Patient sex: M
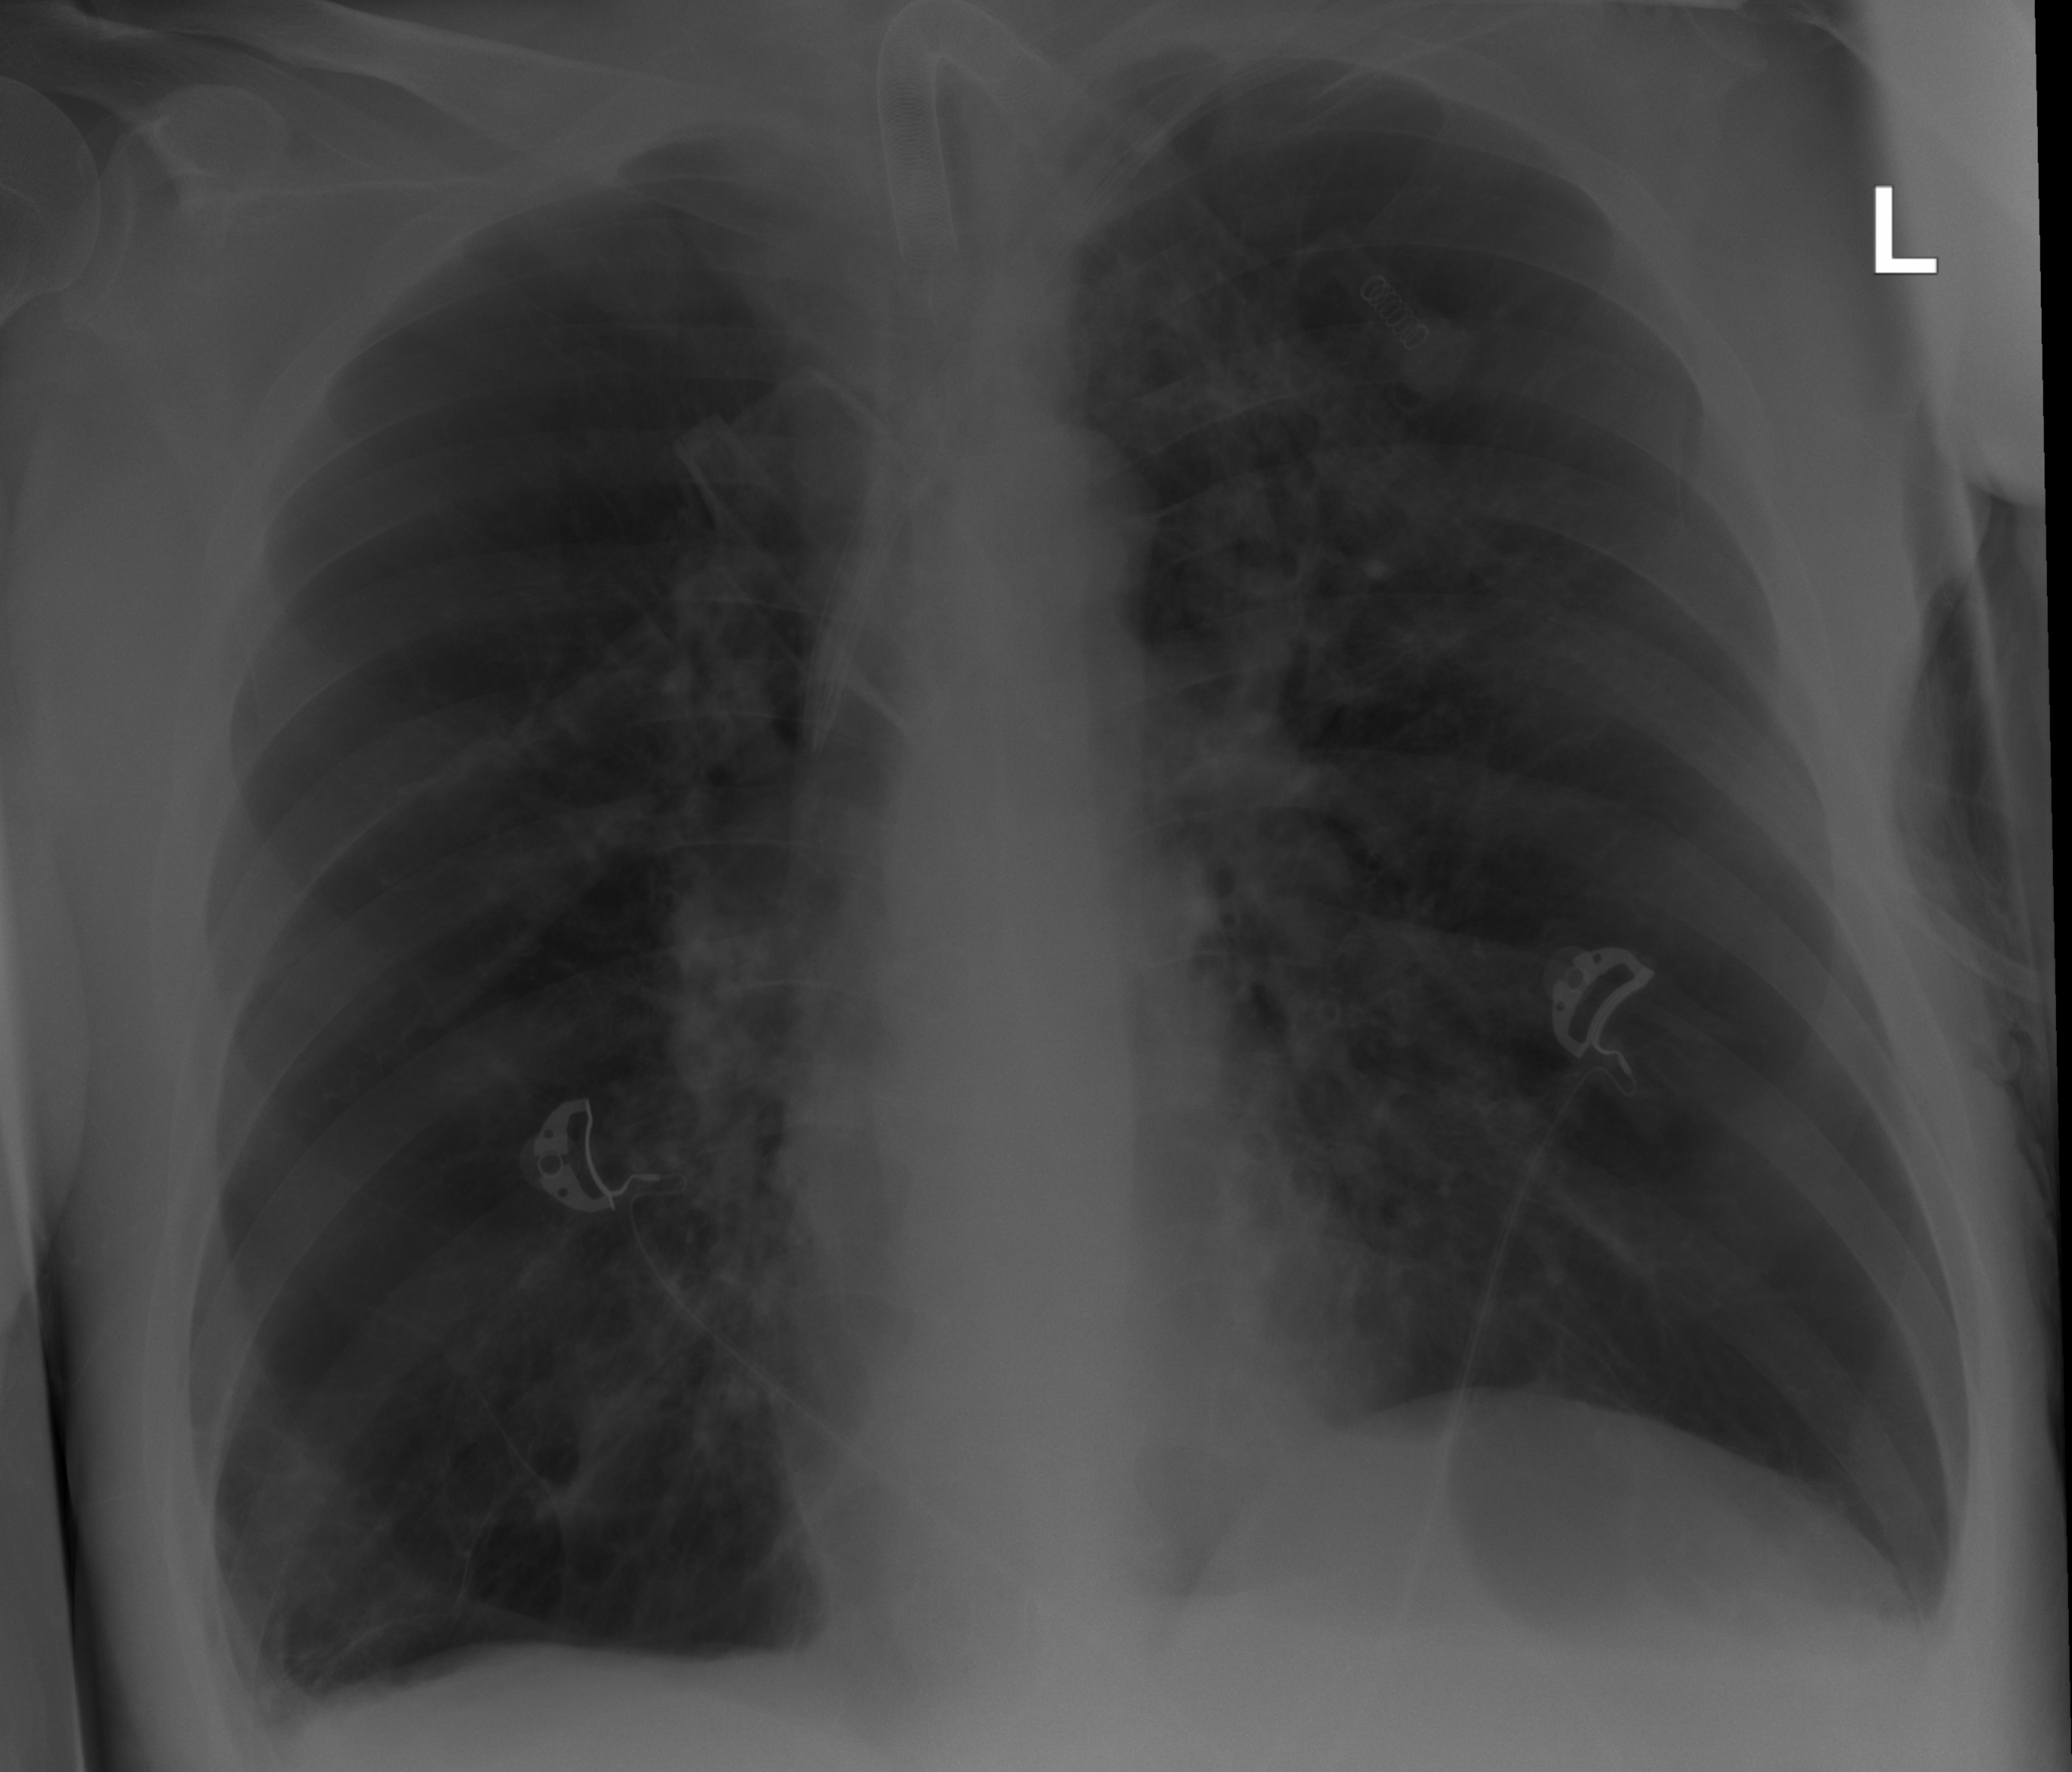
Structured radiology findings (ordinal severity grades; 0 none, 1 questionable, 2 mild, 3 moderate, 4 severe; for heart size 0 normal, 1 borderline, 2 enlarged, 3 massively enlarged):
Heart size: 0
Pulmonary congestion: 0
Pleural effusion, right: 0
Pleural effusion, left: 0
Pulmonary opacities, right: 0
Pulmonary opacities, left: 0
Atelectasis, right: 1
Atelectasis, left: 1